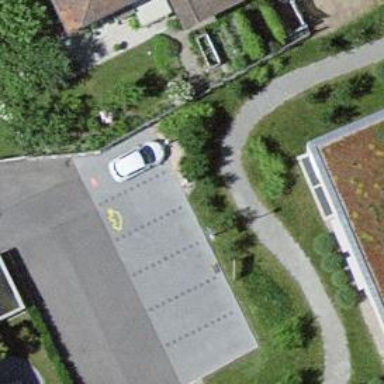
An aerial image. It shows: Charging station.